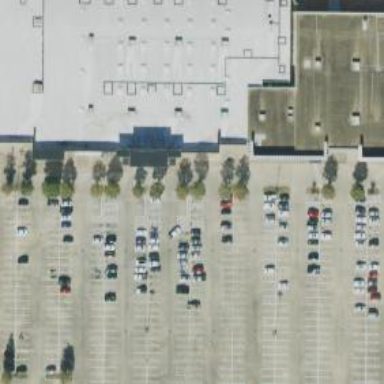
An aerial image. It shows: Parking space.